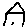
Label: house